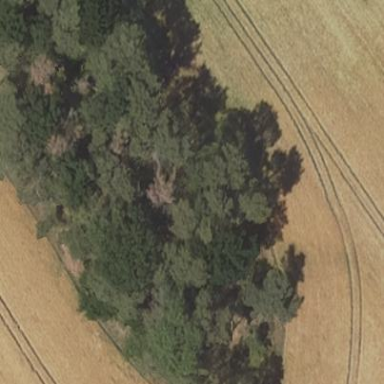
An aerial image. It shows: Broadleaved woodland area.